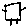
Label: square